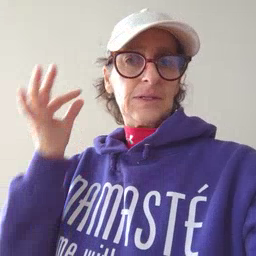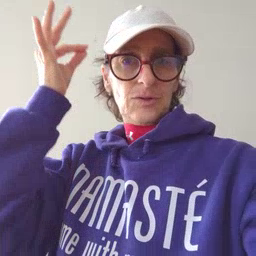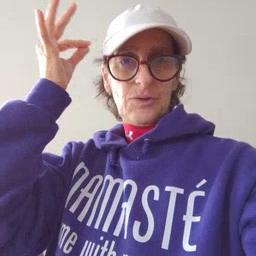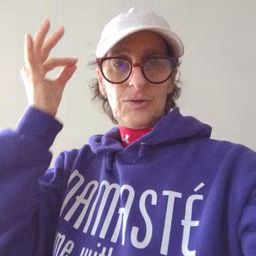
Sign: hair